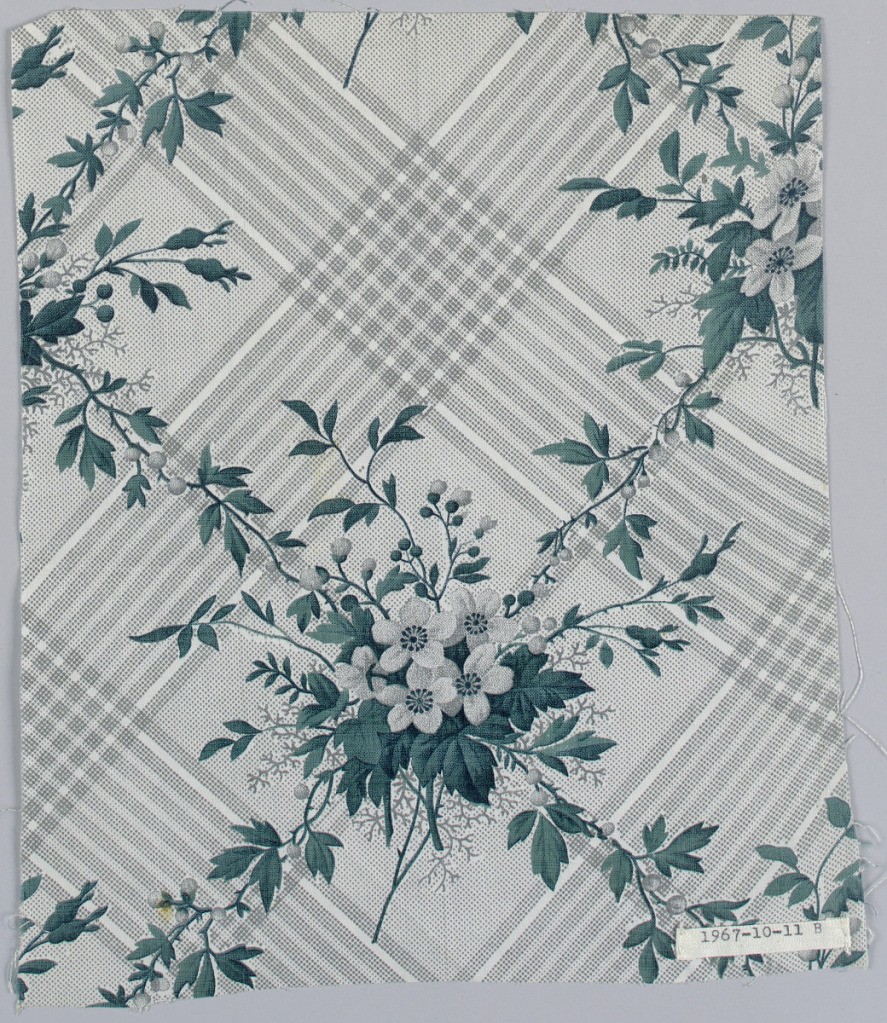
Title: Textile
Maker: Schwartz-Huguenin
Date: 1851–63
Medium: cotton Technique: printed by engraved roller on plain weave
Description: Seven pieces, same design, different colors. A) Ground printed by "molette" in diamond-shaped design of stripes composed of minute dots in pale blue. Flower clusters in rose and dull greens, printed over background. B) Grey ground and flowers, strong green leaves. C) Grey ground, flowers old rose with green foliage. D) Grey ground, blue flowers, grey foliage. E) grey ground, grey flowers, blue-green foliage. F) lighter grey ground, flowers with strong green foliage. G) Greey ground, blue flowers, green foliage.